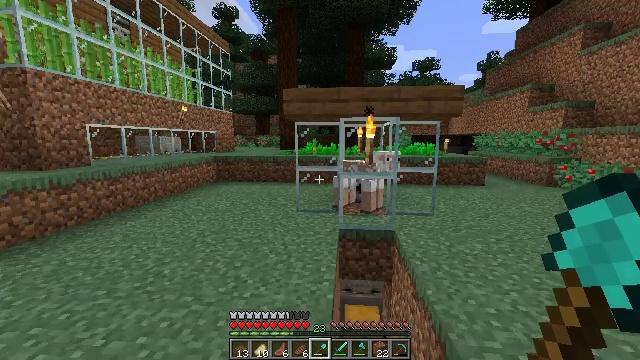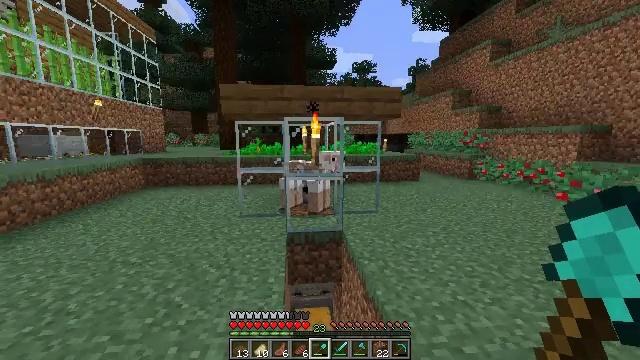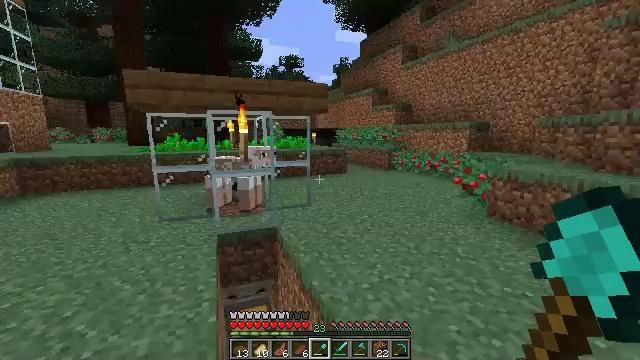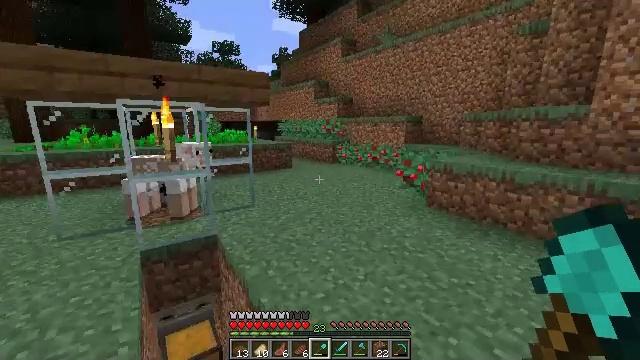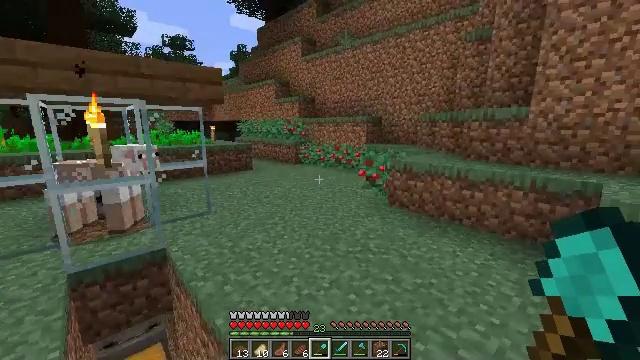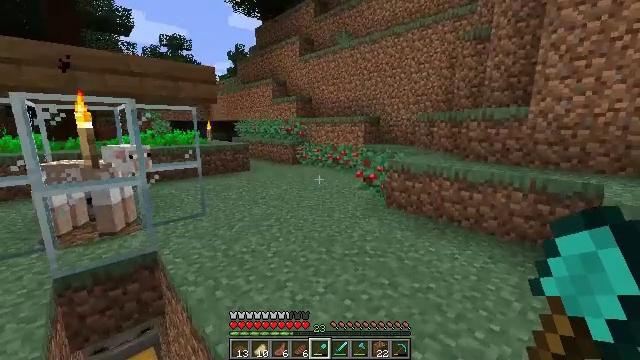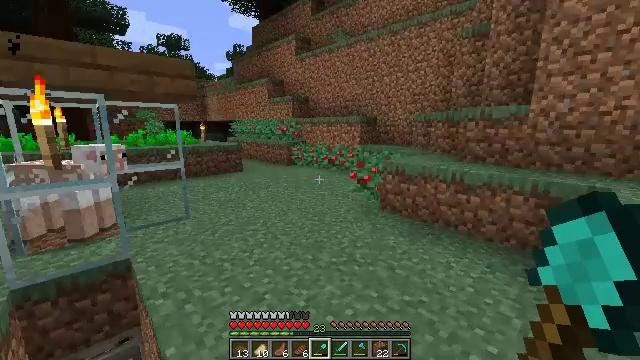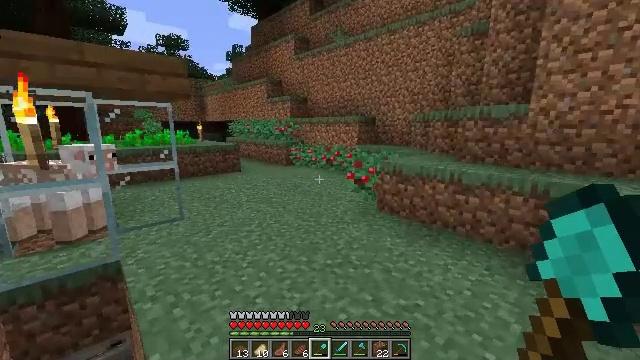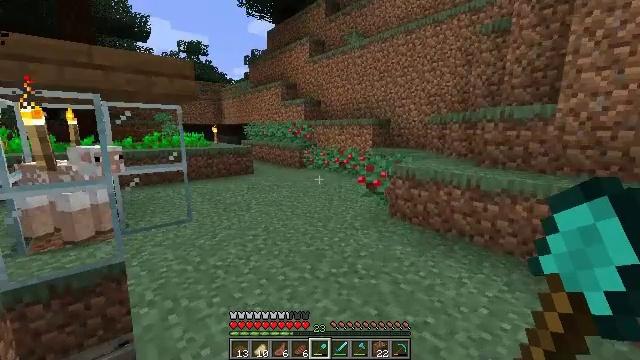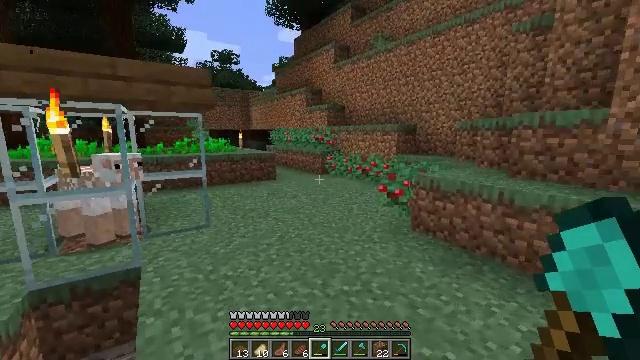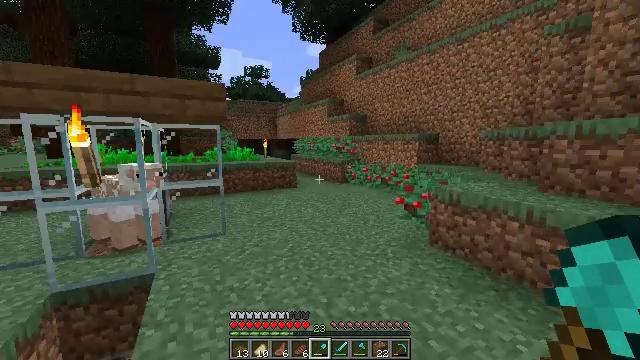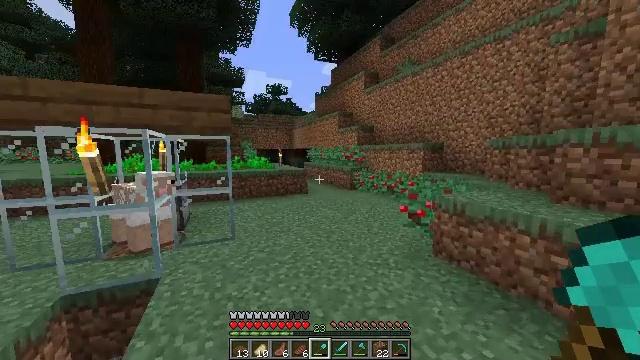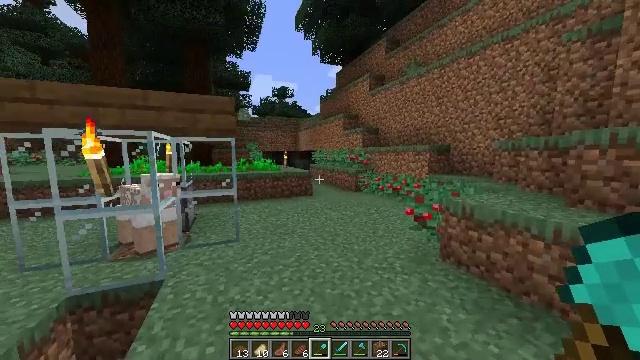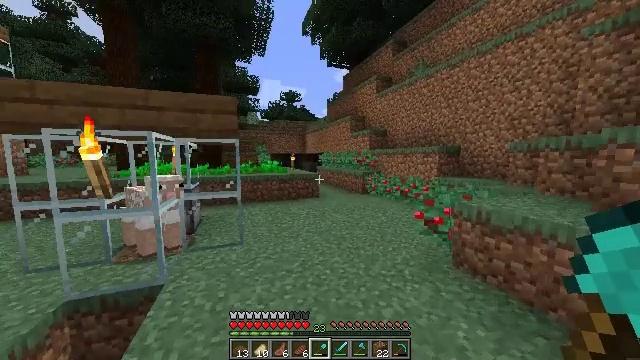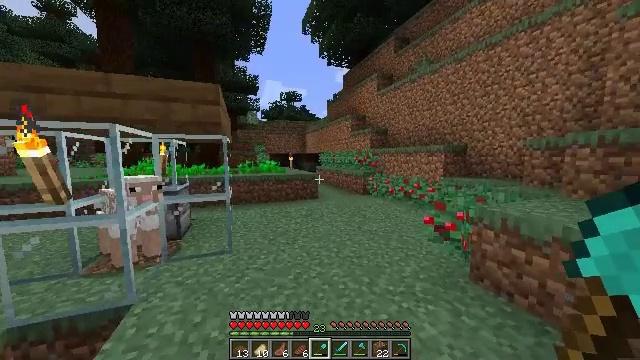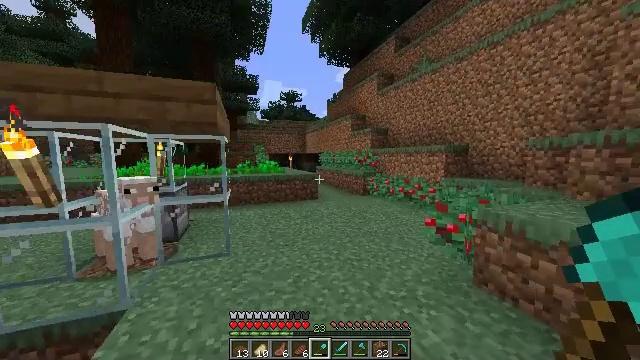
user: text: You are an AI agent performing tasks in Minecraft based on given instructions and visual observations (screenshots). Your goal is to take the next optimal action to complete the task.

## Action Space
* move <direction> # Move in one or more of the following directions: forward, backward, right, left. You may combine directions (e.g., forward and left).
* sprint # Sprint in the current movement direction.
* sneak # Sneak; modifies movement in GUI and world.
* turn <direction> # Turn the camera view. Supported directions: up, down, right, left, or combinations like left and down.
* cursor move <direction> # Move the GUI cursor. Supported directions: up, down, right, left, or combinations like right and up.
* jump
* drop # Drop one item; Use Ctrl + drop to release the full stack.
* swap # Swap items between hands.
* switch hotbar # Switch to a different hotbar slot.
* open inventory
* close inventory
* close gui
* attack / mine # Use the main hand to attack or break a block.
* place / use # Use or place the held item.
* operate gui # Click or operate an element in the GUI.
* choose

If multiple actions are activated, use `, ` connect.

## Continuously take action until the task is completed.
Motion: motion action
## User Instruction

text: Hunt animals.
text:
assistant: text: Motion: move forward, turn right
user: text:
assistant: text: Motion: move forward, turn right and down
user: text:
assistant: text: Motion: move forward, turn right and down
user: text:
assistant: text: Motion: move forward and move right, turn right
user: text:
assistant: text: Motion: move forward and move right
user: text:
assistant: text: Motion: move forward and move right
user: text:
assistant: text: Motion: move forward and move right
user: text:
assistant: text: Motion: move forward and move right, turn left
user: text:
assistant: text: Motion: move forward and move right, sprint, turn left and up
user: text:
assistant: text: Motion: move forward and move right, sprint, turn left and up
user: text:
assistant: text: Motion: move forward, sprint, turn left and up
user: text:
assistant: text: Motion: move forward, sprint, turn left
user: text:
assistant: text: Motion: move forward, sprint, turn left
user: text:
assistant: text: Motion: move forward, sprint
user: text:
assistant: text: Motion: move forward
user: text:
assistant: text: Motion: move forward
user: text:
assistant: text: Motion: move forward, sprint
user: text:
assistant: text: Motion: move forward, sprint
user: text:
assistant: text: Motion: move forward, sprint
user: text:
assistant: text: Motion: move forward, sprint
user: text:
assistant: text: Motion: move forward, sprint
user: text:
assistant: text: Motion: move forward, turn left
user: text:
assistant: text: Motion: move forward, turn left
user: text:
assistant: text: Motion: move forward and move right, turn left
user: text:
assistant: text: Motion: move forward and move right, turn left
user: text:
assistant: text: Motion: move forward and move right, sprint
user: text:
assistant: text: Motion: move forward and move right, sprint
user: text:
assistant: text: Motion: move forward, sprint
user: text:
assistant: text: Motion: move forward, sprint
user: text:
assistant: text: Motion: move forward